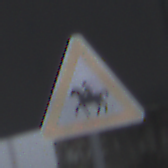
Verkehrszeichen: ReiterRechts
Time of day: MorningAfternoon
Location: Outdoor (Suburban)
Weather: Overcast
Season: NotSpecified
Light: Natural